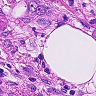
Metastatic tissue present: yes